Question:
When I pressed the 'btn' memory rose up from 80M to 240M.
And I pressed the 'btn2' to remove the object(self.sprite) include many lua table, but the memory didn't go down.
What wrong with this code? Or it is a lua bug?
I used cocos2dx-3.8.1/xcode7/ios simulator.
'''
local MainScene = class("MainScene", cc.load("mvc").ViewBase)
function MainScene:onCreate()
local btn = ccui.Button:create("res/Button_Normal.png","res/Button_Press.png","res/Button_Disable.png")
btn:setScale9Enabled(true)
btn:setContentSize(cc.size(70,70))
btn:setPosition(100,100)
btn:setTitleColor(cc.c3b(0,0,0))
btn:setTitleFontSize(30)
btn:setTitleText("Add")
btn:addTouchEventListener(function(ref,typ)
if typ == ccui.TouchEventType.ended then
self.sprite = cc.Sprite:create("res/Button_Normal.png")
for i=1,<PHONE> do
self.sprite["s_"..i] = {"abc",123}
end
self.sprite:setPosition(100, 200)
self:addChild(self.sprite)
end
end)
self:addChild(btn)
local btn2 = ccui.Button:create("res/Button_Normal.png","res/Button_Press.png","res/Button_Disable.png")
btn2:setScale9Enabled(true)
btn2:setContentSize(cc.size(70,70))
btn2:setPosition(200,100)
btn2:setTitleColor(cc.c3b(0,0,0))
btn2:setTitleFontSize(30)
btn2:setTitleText("remove")
btn2:addTouchEventListener(function(ref,typ)
if typ == ccui.TouchEventType.ended then
if self.sprite then
self.sprite:removeFromParent(true)
self.sprite = nil
end
end
end)
self:addChild(btn2)
end
return MainScene
'''
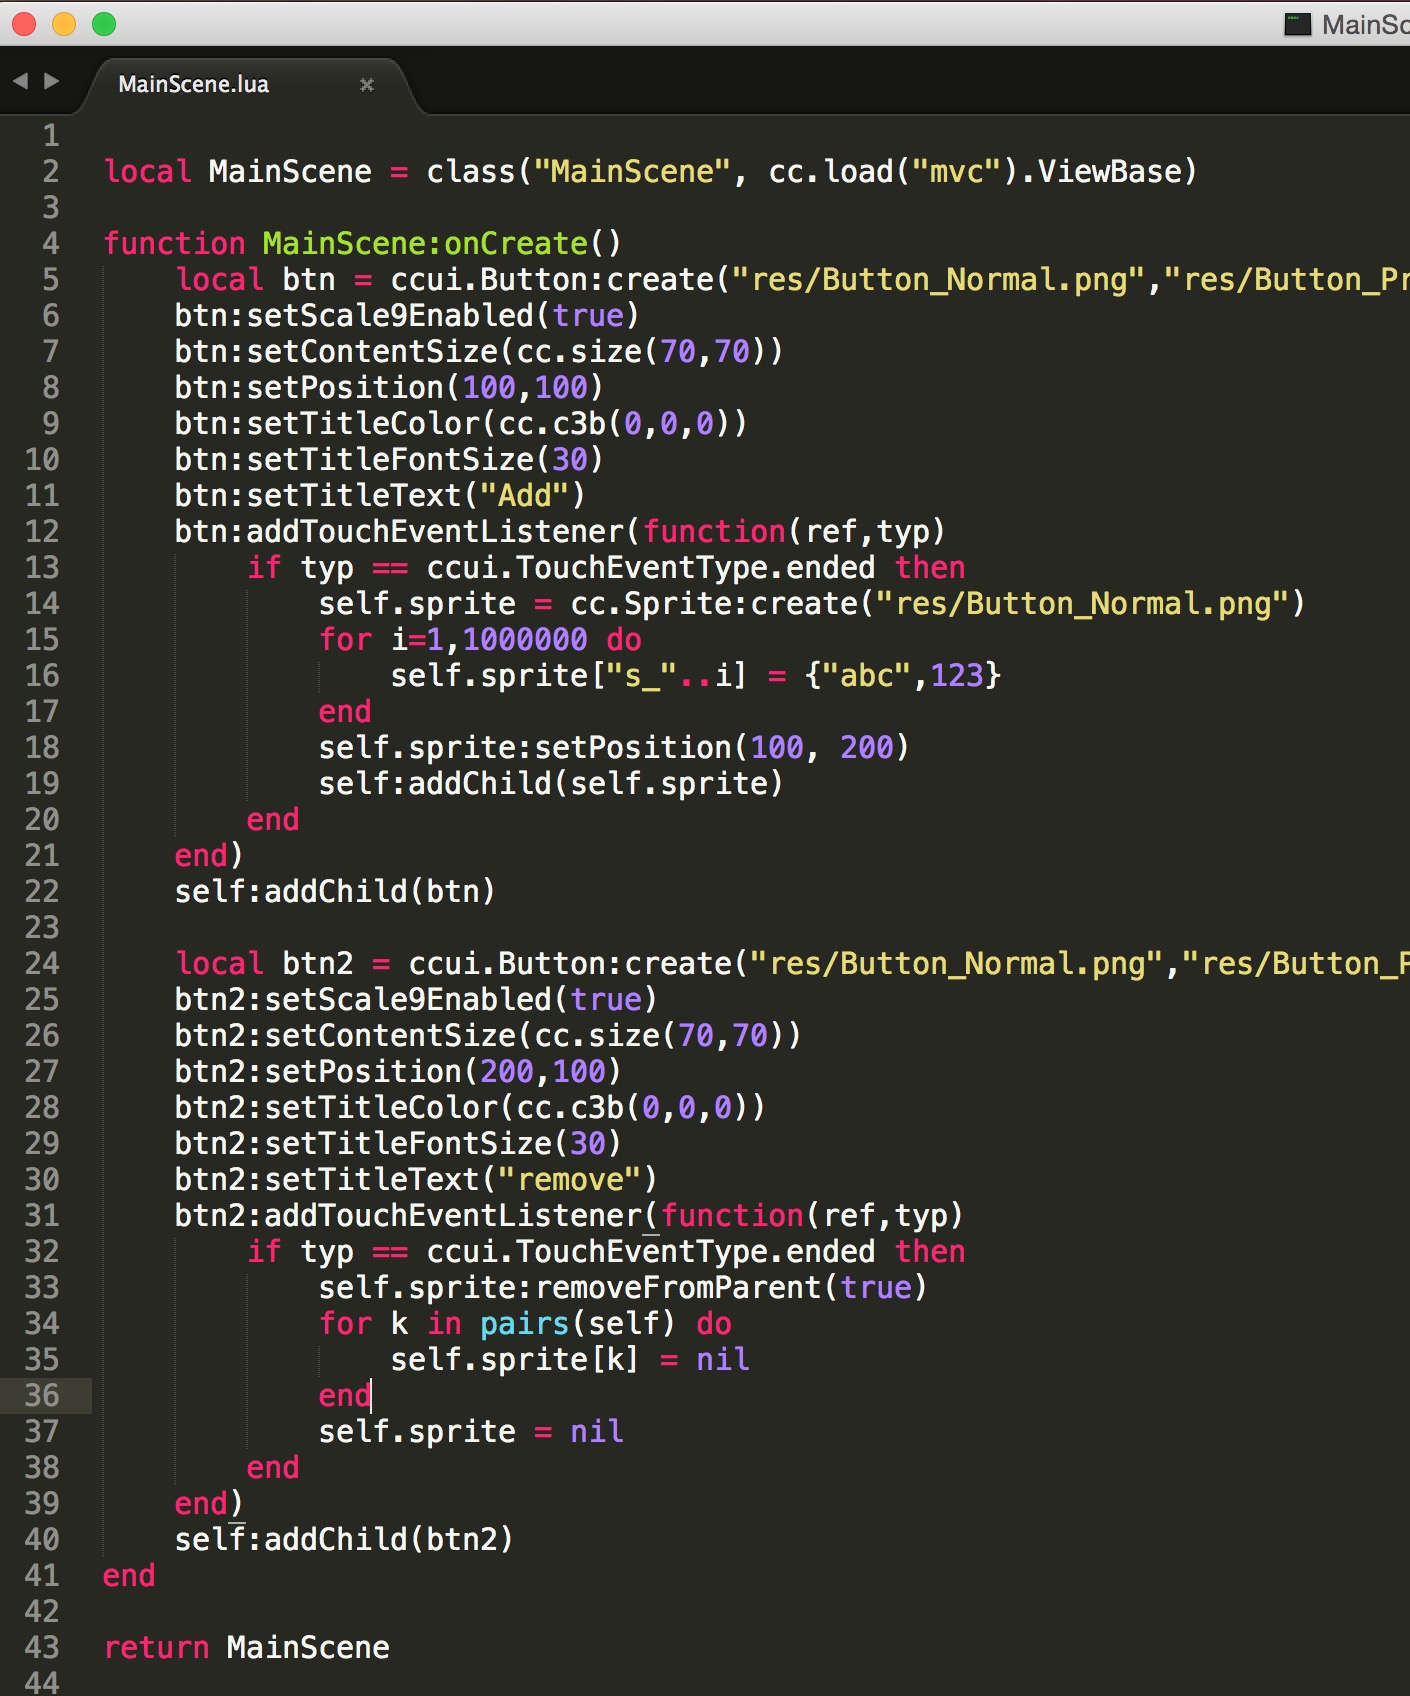
Answer: It's probably a memory leak. You can use Lua garbage collection methods to see how much memory Lua allocates to those structures. For example, try the following:
'''
collectgarbage("count") -- #1 returns something like <PHONE> (in Kb)
-- allocate and release memory
collectgarbage() -- collect memory
collectgarbage()
collectgarbage("count") -- #2 check the amount of memory
'''
You should see about the same amount of memory used in 1 and 2 (assuming everything that was allocated was released as it doesn't have anything holding a reference), but in general you should not expect the memory reported by the operating system to go down to the original amount because of the fragmentation. You should expect Lua to continue reusing the memory it released, so if you allocate the same structures again, the total amount of memory will stay approximately the same.
I doubt there is a memory leak in Lua unless you can demonstrate it on a much simpler script that doesn't involve cocos2dx API.